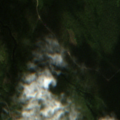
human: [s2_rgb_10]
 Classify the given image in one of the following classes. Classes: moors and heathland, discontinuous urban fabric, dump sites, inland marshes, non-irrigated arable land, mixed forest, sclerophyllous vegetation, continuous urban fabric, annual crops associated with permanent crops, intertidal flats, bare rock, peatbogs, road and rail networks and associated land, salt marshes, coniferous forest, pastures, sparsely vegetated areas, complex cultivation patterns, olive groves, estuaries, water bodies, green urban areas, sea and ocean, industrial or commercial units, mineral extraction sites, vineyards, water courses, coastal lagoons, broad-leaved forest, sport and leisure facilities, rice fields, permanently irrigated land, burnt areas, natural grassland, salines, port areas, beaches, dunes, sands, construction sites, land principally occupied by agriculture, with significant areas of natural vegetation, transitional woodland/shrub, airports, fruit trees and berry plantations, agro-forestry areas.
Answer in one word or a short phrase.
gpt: coniferous forest